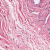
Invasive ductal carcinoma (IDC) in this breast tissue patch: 0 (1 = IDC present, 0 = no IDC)